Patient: sex F, age 71
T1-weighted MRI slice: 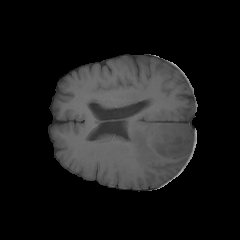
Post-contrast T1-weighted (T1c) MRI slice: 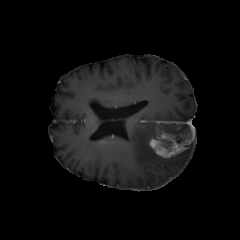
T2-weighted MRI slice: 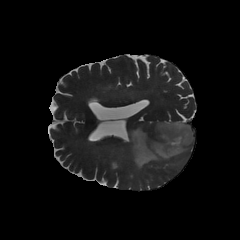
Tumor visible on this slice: yes
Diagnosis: Glioblastoma, IDH-wildtype
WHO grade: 4